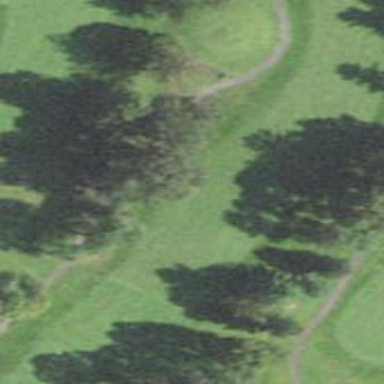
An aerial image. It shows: Golf fairway surrounded by grass.